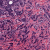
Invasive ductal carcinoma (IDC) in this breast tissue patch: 1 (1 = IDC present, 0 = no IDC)